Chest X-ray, PA view. Patient: 66 years old, sex M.
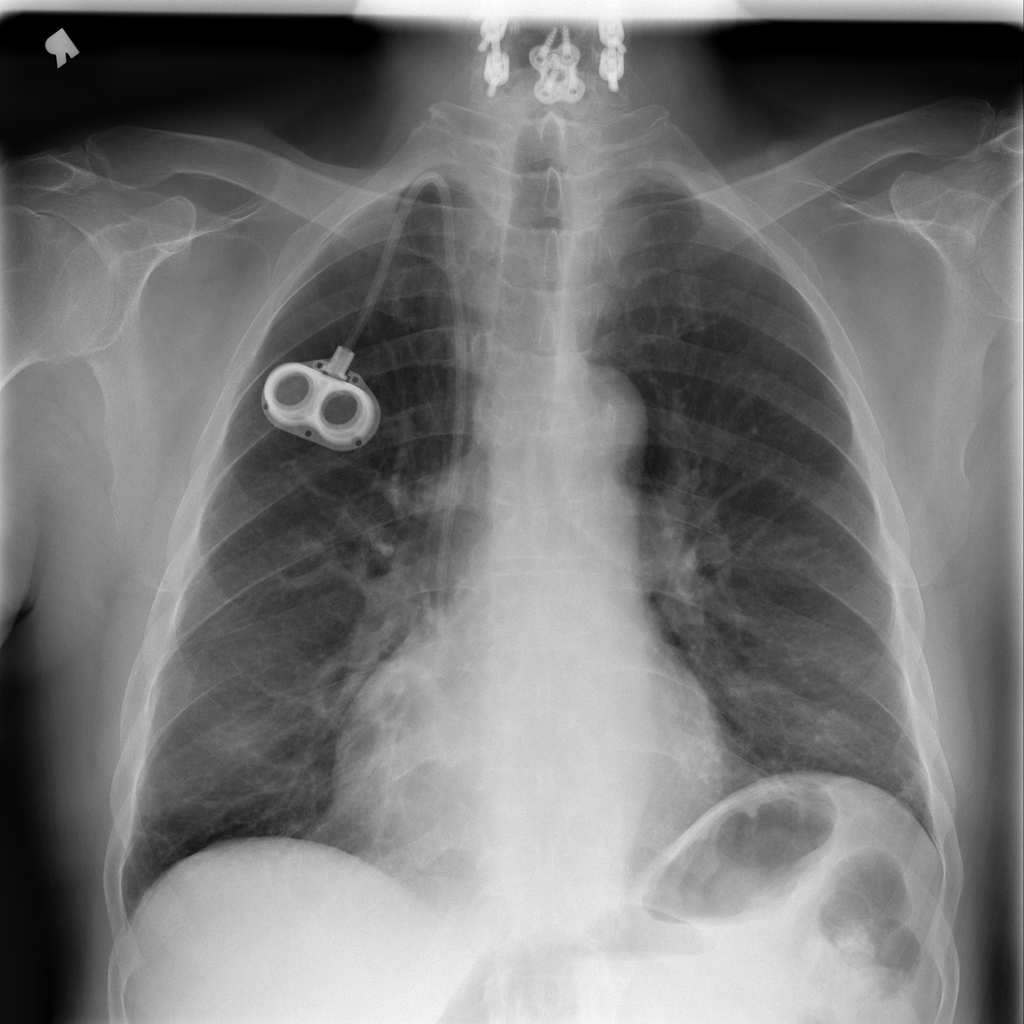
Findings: No Finding